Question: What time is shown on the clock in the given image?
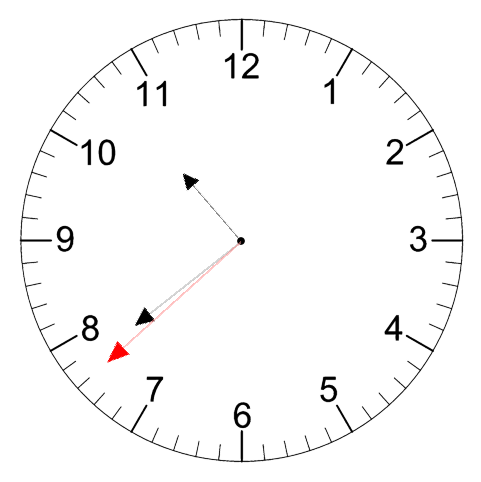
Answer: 10:38:38